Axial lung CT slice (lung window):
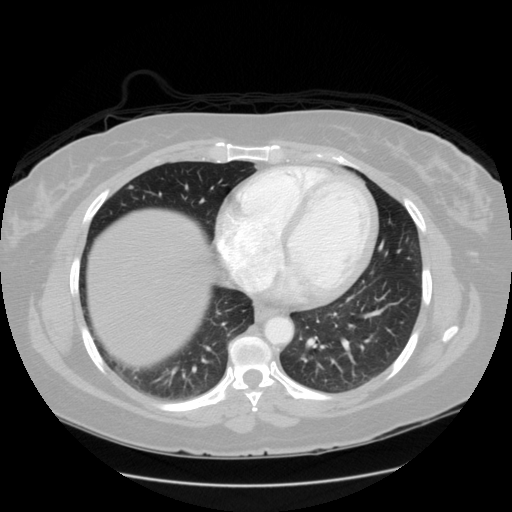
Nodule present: yes
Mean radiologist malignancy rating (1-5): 2.5